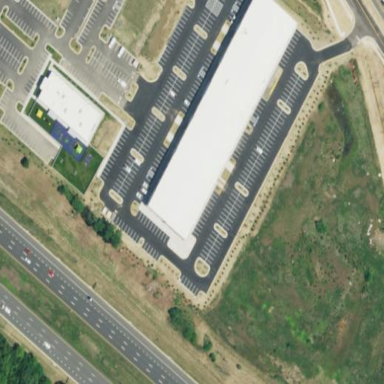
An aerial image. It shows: Retail building.